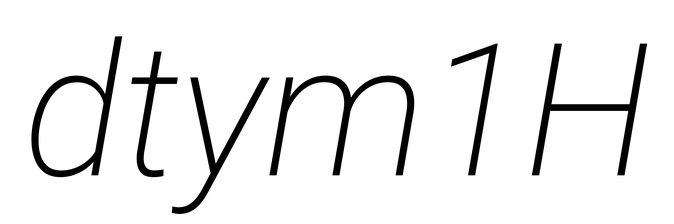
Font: Roboto-Italic_ExtraLight_Italic